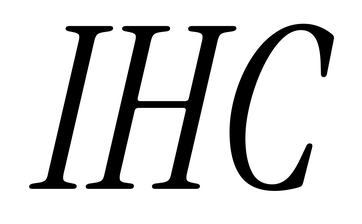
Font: InstrumentSerif-Italic